Question: JavaFx is supposed to be easily integrated in an SWT application (see here: <URL> and both toolkits use the same threading model.
However things get strange, when I open a dialog containing an FxCanvas which contains a JavaFx ComboBox. If I open the combo box popup menu and then close the dialog, the popup menu stays open. If I now move the mouse onto the popup a null pointer exception is thrown within javafx. When doing this within a larger application all JavaFx GUIs remain broken until the application is restarted.

Any ways to work around this?
Example code below: Close the dialog with 'Ok' or the window close button. Exit the application with 'Cancel'
'''
package test;
import javafx.embed.swt.FXCanvas;
import javafx.geometry.Insets;
import javafx.scene.Parent;
import javafx.scene.Scene;
import javafx.scene.control.ComboBox;
import javafx.scene.layout.StackPane;
import org.eclipse.jface.dialogs.Dialog;
import org.eclipse.swt.SWT;
import org.eclipse.swt.layout.FillLayout;
import org.eclipse.swt.widgets.Composite;
import org.eclipse.swt.widgets.Control;
import org.eclipse.swt.widgets.Display;
import org.eclipse.swt.widgets.Shell;
public class TestFx {
static class MyDialog extends Dialog {
Parent w;
public MyDialog(Shell parent,Parent n) {
super(parent);
this.w = n;
setShellStyle(SWT.RESIZE| SWT.BORDER | SWT.TITLE |SWT.CLOSE );
}
@Override
public void cancelPressed() {
System.exit(0);
}
@Override
protected Control createDialogArea(Composite parent) {
Composite container = (Composite) super.createDialogArea(parent);
container.setLayout(new FillLayout());
FXCanvas fxCanvas = new FXCanvas(container, SWT.NONE);
Scene scene = new Scene(w);
fxCanvas.setScene(scene);
return container;
}
}
private static Parent createScene() {
StackPane pane = new StackPane();
pane.setPadding(new Insets(10));
ComboBox<String> c = new ComboBox<String>();
c.getItems().addAll("Test1","Test2");
pane.getChildren().add(c);
return pane;
}
public static void main(String[] args) {
Display display = new Display();
Shell shell = new Shell(display);
while (true) {
MyDialog d = new MyDialog(shell,createScene());
d.open();
}
}
}
'''
Exception:
'''
java.lang.NullPointerException
at com.sun.javafx.tk.quantum.GlassScene.sceneChanged(GlassScene.java:290)
at com.sun.javafx.tk.quantum.ViewScene.sceneChanged(ViewScene.java:156)
at com.sun.javafx.tk.quantum.PopupScene.sceneChanged(PopupScene.java:30)
at com.sun.javafx.tk.quantum.GlassScene.markDirty(GlassScene.java:157)
at javafx.scene.Scene$ScenePulseListener.pulse(Scene.java:2214)
at com.sun.javafx.tk.Toolkit.firePulse(Toolkit.java:363)
at com.sun.javafx.tk.quantum.QuantumToolkit.pulse(QuantumToolkit.java:460)
at com.sun.javafx.tk.quantum.QuantumToolkit$9.run(QuantumToolkit.java:329)
at org.eclipse.swt.internal.win32.OS.DispatchMessageW(Native Method)
at org.eclipse.swt.internal.win32.OS.DispatchMessage(OS.java:2546)
at org.eclipse.swt.widgets.Display.readAndDispatch(Display.java:3756)
at org.eclipse.jface.window.Window.runEventLoop(Window.java:825)
at org.eclipse.jface.window.Window.open(Window.java:801)
at test.TestFx.main(TestFx.java:55)
'''
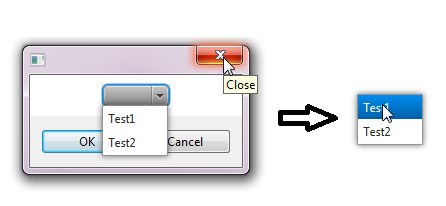
Answer: At work we're developing some applications using JavaFX, on top of and old Swing platform and we also have found this issue.
Apparently it is caused by some issues on JFXPanel which is not correctly propagating some window events (focus, iconifying, etc) to the FX framework. The issue affects not only the ComboBox component, but every component that uses a PopupWindow (Menu, Tooltip, etc), specially when using Swing's JInternalFrame.
So, when a Popup is displaying and the window is minimized or closed, the Popup does not hide, causing the FX thread to crash if you try subsequently to interact with it.
The workaround mentioned above works, but only for ComboBox, as Menu and Tooltip does not inherit from the Node class, so didn't work for us :(
I developed another workaround which resolved the problem for all components that display popups, which basically forces all popups to close whenever a JFXPanel loses focus:
'''
private static void initFX(final JFXPanel jfxPanel) {
final TestFxPanel parent = new TestFxPanel();
final Scene scene = new Scene(parent);
jfxPanel.setScene(scene);
jfxPanel.addFocusListener(new FocusAdapter() {
@Override
public void focusLost(final FocusEvent e) {
System.out.println(jfxPanel.getName() + ": FocusLost");
runFocusPatch(scene);
}
});
}
static void runFocusPatch(final Scene scene) {
Platform.runLater(new Runnable() {
@Override
public void run() {
System.out.println("Running patch");
final Iterator<Window> winIter = scene.getWindow().impl_getWindows();
while (winIter.hasNext()) {
final Window t = winIter.next();
if (t instanceof PopupWindow) {
System.out.println("Got a popup");
Platform.runLater(new Runnable() {
@Override
public void run() {
((PopupWindow) t).hide();
}
});
}
}
}
});
}
'''
I confirm that the issue is NOT present in 8.0. Sadly we are not allowed to java 8 in production software as its still in beta stage.
best regards.